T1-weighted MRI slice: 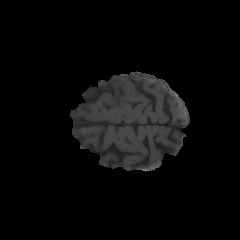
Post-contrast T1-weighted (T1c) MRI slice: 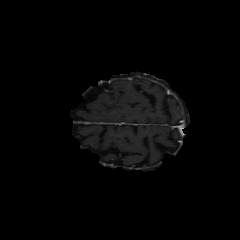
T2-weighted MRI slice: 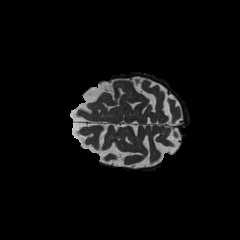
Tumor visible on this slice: no